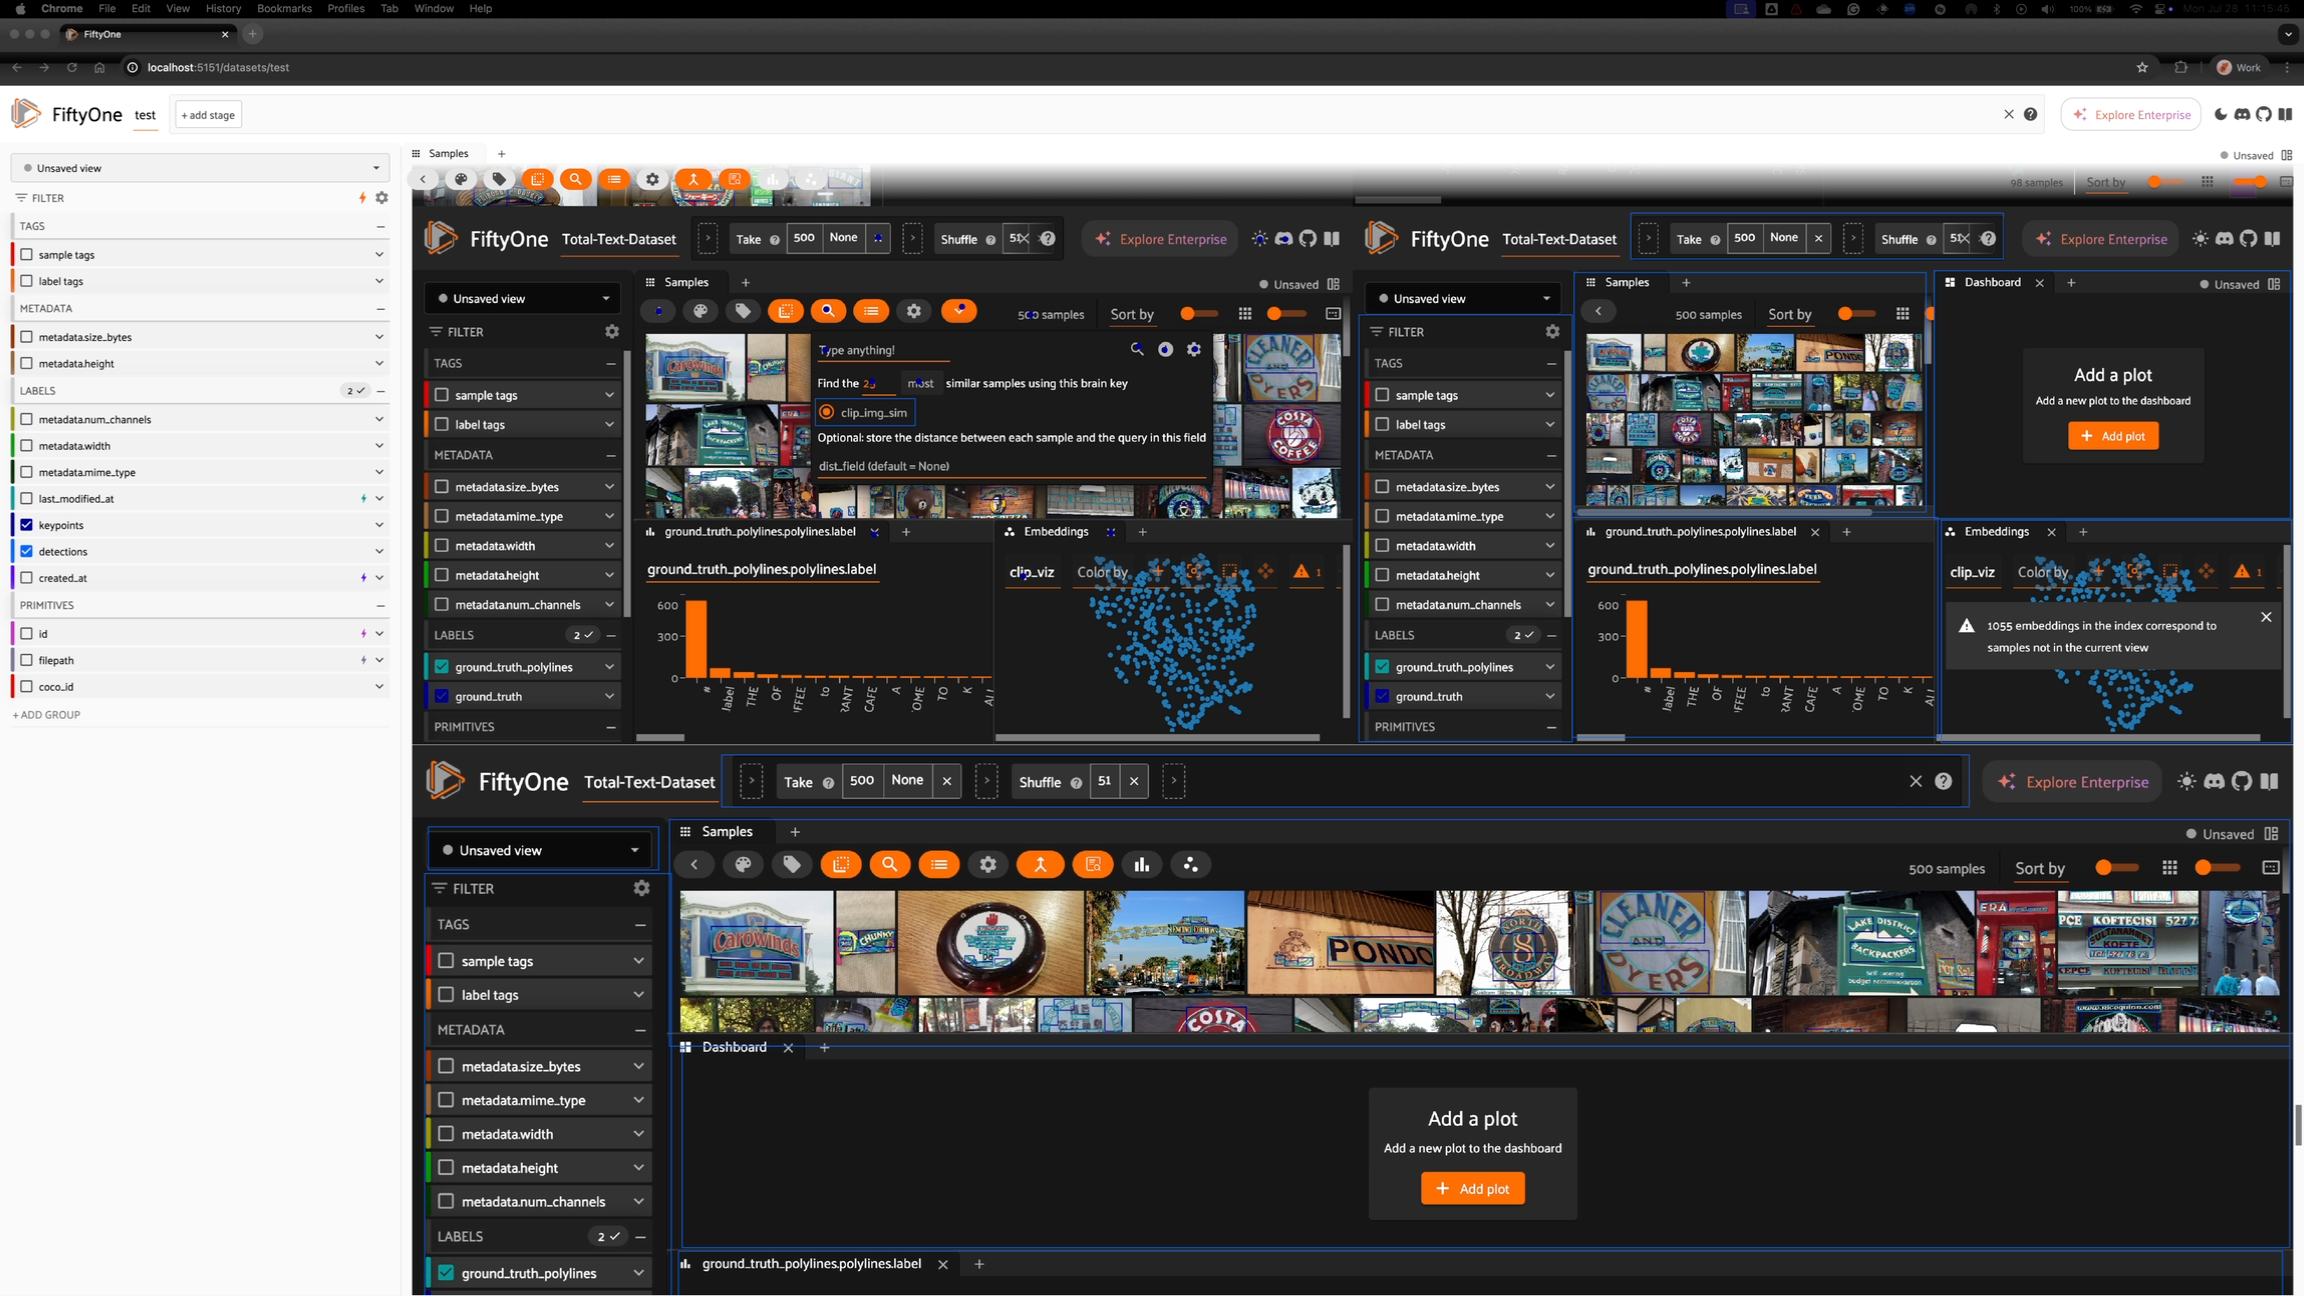
task_description: Toggle to dark mode
action_type: click
element_info: Icon

task_description: Learn more about view stages
action_type: click
element_info: Icon

task_description: Add a panel to the workspace
action_type: click
element_info: Icon

task_description: Hide the sidebar
action_type: click
element_info: Icon

task_description: Open the sort by text similarity menu
action_type: click
element_info: Icon

task_description: Display sample tags on samples in the samples panel
action_type: click
element_info: Checkbox

task_description: Show the label tags in the samples panel
action_type: click
element_info: Checkbox

task_description: Show metadata for size in bytes for samples in the samples panel
action_type: click
element_info: Checkbox

task_description: Show metadata for the height of samples in the samples panel
action_type: click
element_info: Checkbox

task_description: Clear the shown labels
action_type: click
element_info: Icon

task_description: Show the number of channels for each sample in the samples panel
action_type: click
element_info: Checkbox

task_description: Show the metadata for the width of samples in the samples panel
action_type: click
element_info: Checkbox

task_description: Clear the keypoints labels from the samples in the samples panel
action_type: click
element_info: Icon

task_description: clear the detections labels from being displayed on samples in the samples panel
action_type: click
element_info: Checkbox

task_description: Show available filter options for the metadata.mime_type field
action_type: click
element_info: Icon

task_description: Show available filter options for the keypoints field
action_type: click
element_info: Icon

task_description: Show available filter options for the detections field
action_type: click
element_info: Icon

task_description: Add a view stage to the dataset
action_type: select
element_info: Menu Item

task_description: Where can I find the number of samples in this dataset?
action_type: hover
element_info: Text

task_description: Reset spacing between samples in the samples panel
action_type: click
element_info: Icon

task_description: Reset zoom and thumbnail size of samples in the samples panel
action_type: click
element_info: Icon

task_description: Sort the samples on the samples panel by a sample field
action_type: select
element_info: Menu Item

task_description: Open display options menu by clicking on the gear icon in the actions row toolbar
action_type: click
element_info: Icon
task_description: Open the saved views menu
action_type: click
element_info: Button

task_description: Open the workspaces menu to see if there are any saved workspaces or create a new workspace
action_type: click
element_info: Button

task_description: Find the actions row toolbar
action_type: hover
element_info: Menu Item

task_description: Locate the sidebar
action_type: hover
element_info: Menu Item

task_description: Locate the samples panel in this workspace
action_type: hover
element_info: Menu Item

task_description: Find the name of this dataset
action_type: hover
element_info: Text

task_description: Locate the view bar
action_type: hover
element_info: Menu Item